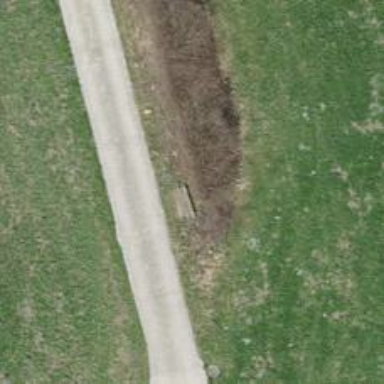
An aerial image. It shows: Hedge barrier.